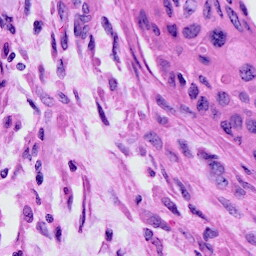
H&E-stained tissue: Cervix